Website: lowes
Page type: billing-address
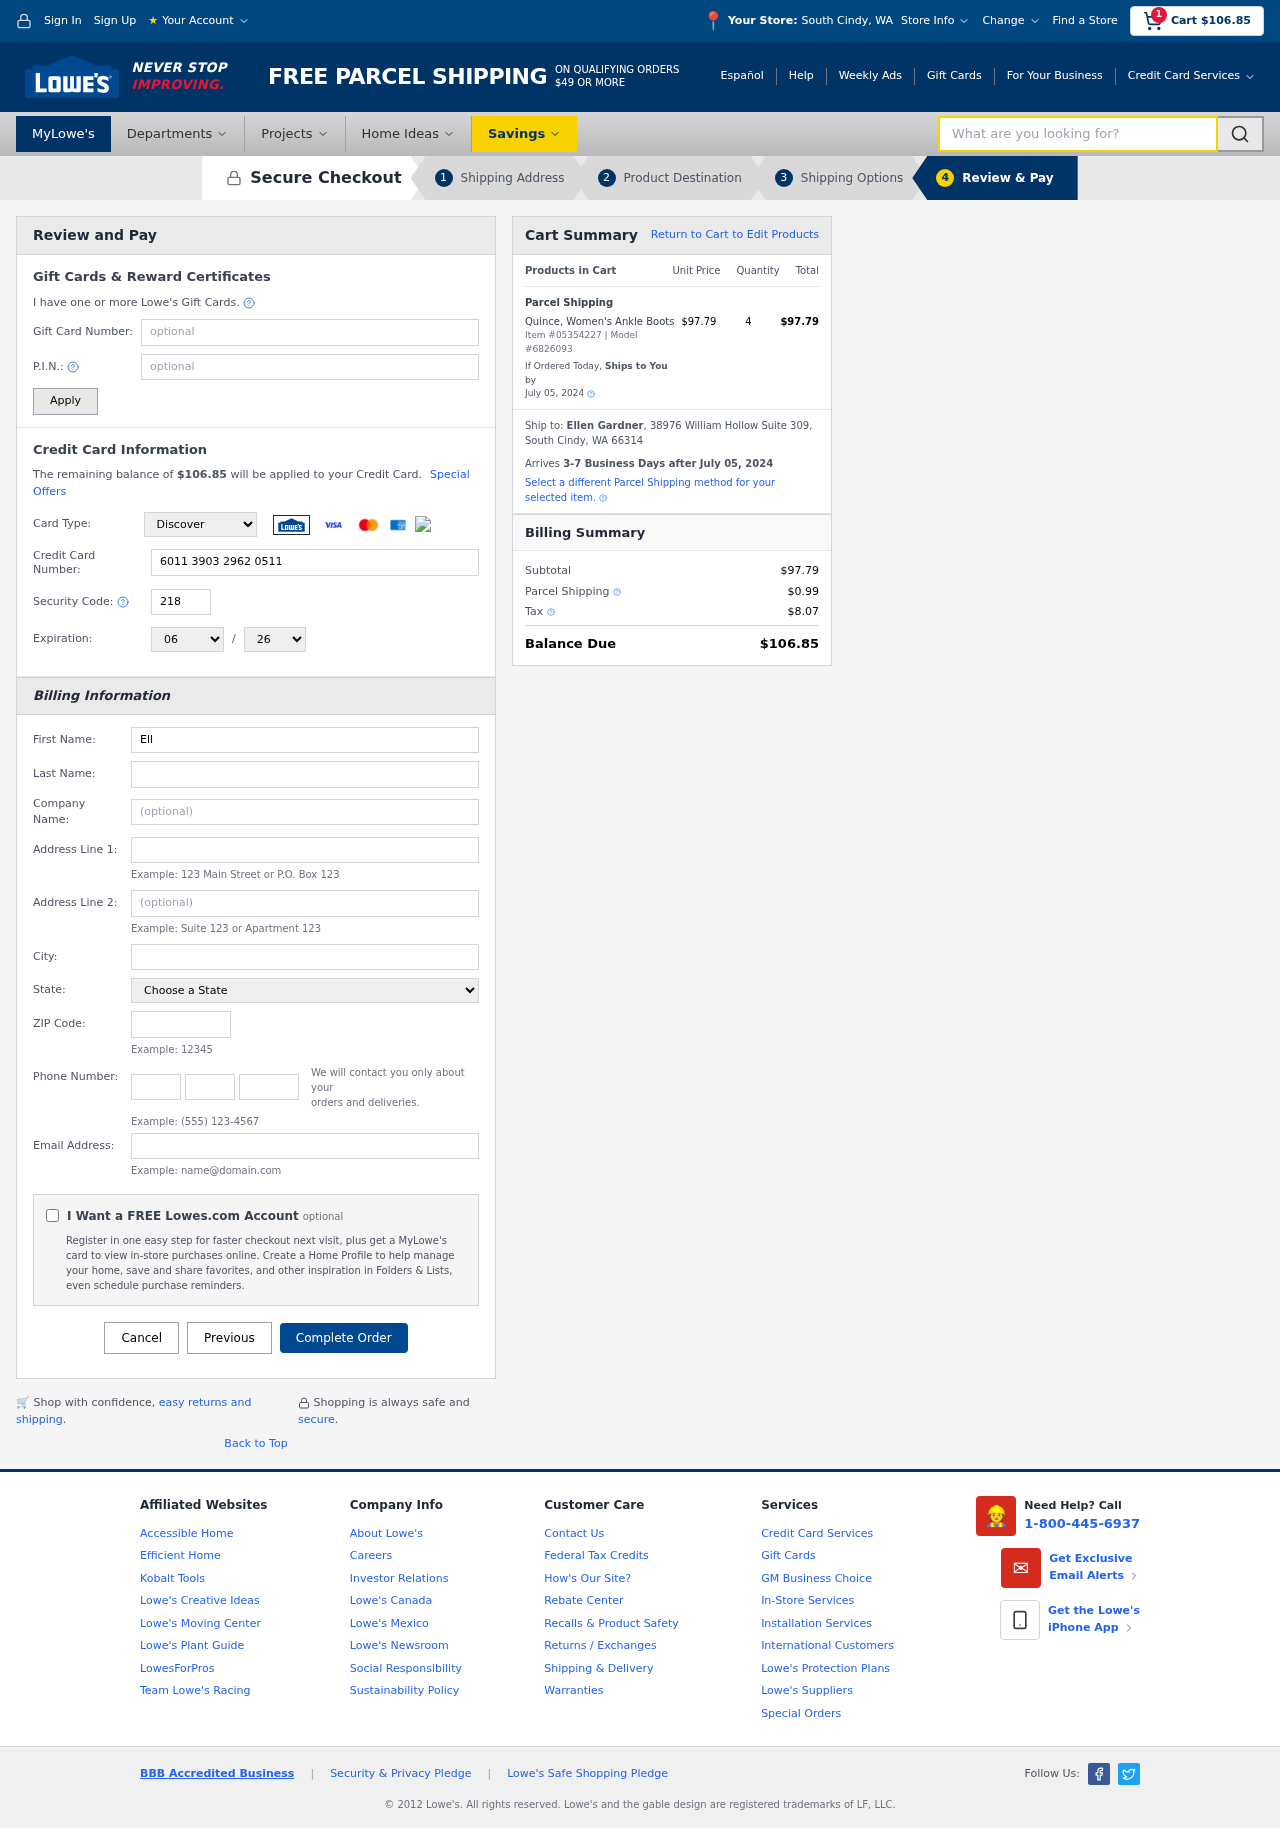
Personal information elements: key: PII_CARD_CVV
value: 218
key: PII_CARD_EXPIRY_MONTH
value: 06
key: PII_CARD_EXPIRY_YEAR
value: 26
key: PII_CARD_NUMBER
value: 6011 3903 2962 0511
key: PII_CARD_TYPE
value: Discover
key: PII_CITY
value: South Cindy
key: PII_CITY_STATE
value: South Cindy, WA
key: PII_EMAIL
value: egardner@yahoo.com
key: PII_FIRSTNAME
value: Ellen
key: PII_FULLNAME
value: Ellen Gardner
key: PII_LASTNAME
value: Gardner
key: PII_PHONE_AREA
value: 712
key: PII_PHONE_PREFIX
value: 698
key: PII_PHONE_SUFFIX
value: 5094
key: PII_POSTCODE
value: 66314
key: PII_STATE
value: Washington
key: PII_STREET
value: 38976 William Hollow Suite 309
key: PII_STREET2
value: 04330 Patrick Springs Suite 663
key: PII_CITY_STATE_ZIP
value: South Cindy, WA 66314
Product elements: key: PRODUCT1_NAME
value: Quince, Women's Ankle Boots
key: PRODUCT1_PRICE
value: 97.79
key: PRODUCT1_QUANTITY
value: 4
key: PRODUCT_ITEM_NUMBER
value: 05354227
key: PRODUCT_MODEL_NUMBER
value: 6826093
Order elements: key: ORDER_SUBTOTAL
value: $106.85
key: ORDER_TOTAL
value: $106.85
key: ORDER_SHIPPING_DATE
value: July 05, 2024
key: ORDER_SUBTOTAL
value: $97.79
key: ORDER_DELIVERY_DATE
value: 3-7 Business Days after July 05, 2024
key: ORDER_SHIPPING_DATE2
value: July 05, 2024
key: ORDER_SUBTOTAL2
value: $97.79
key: ORDER_SHIPPING_COST
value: $0.99
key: ORDER_TAX
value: $8.07
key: ORDER_TOTAL2
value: $106.85
Search elements: key: HEADER_SEARCH
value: What are you looking for?